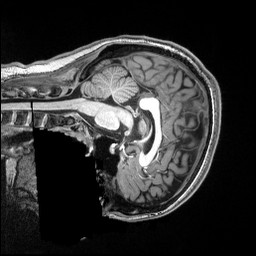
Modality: T1w
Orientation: sagittal
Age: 20
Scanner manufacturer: siemens
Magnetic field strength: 3 T
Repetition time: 2.5 s
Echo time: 0.00343 s